Question: I have a 'UITableView' in my .xib file. I have this password protected, by obscuring it with another 'UIView' that has a 'UITextField'. Once the password has been entered, I remove the UIView from the superview. However, I am running into an issue that the 'UIView' is not covering up all of the 'UITableView' on the 6 and 6 Plus. How can I go about doing this, given that the UIView is not the main view in the xib, and simply added? I use auto layout and told it to pin to leading and trailing, but it isn't working.

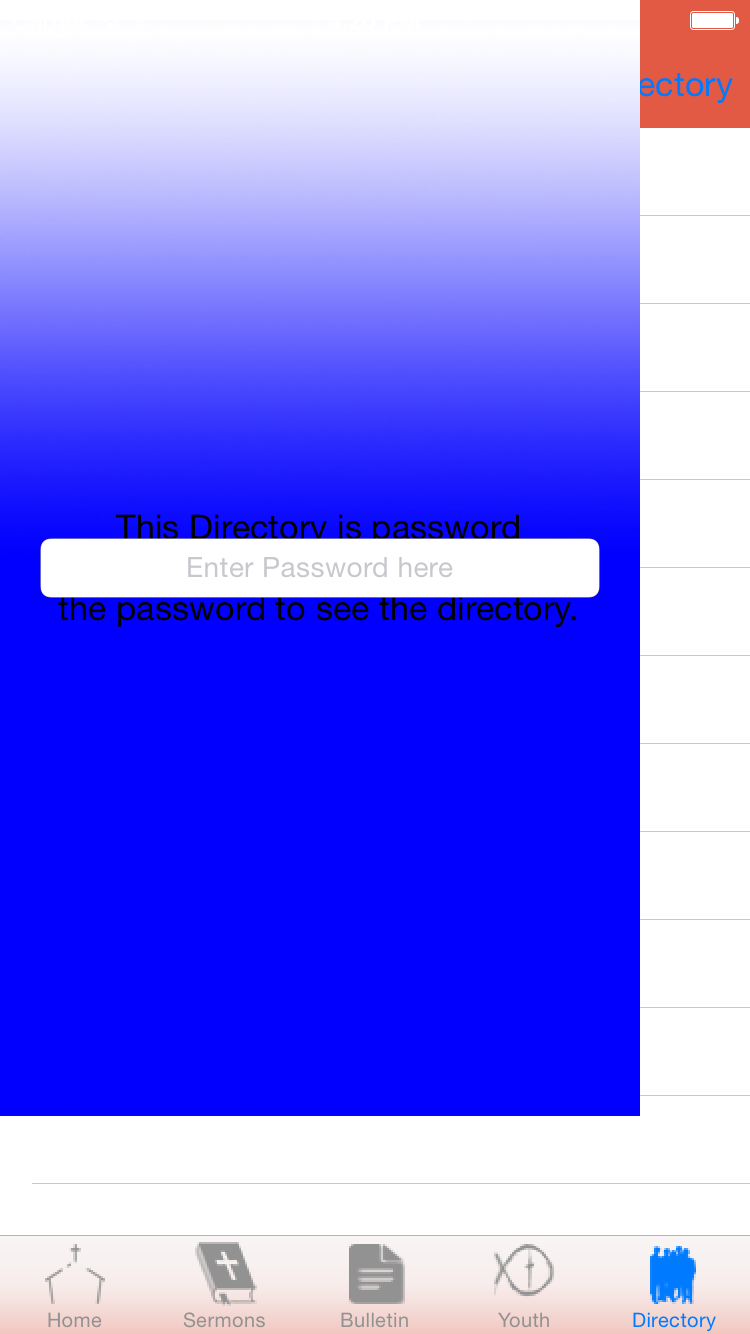
Answer: I finally managed to solve this on my own. I already had told it to pin everything, so that rendered @NRitH answer as useless. I simply added
'''
[password setFrame:self.navigationController.view.bounds];
'''
before adding the view as a subview, and it worked perfectly.